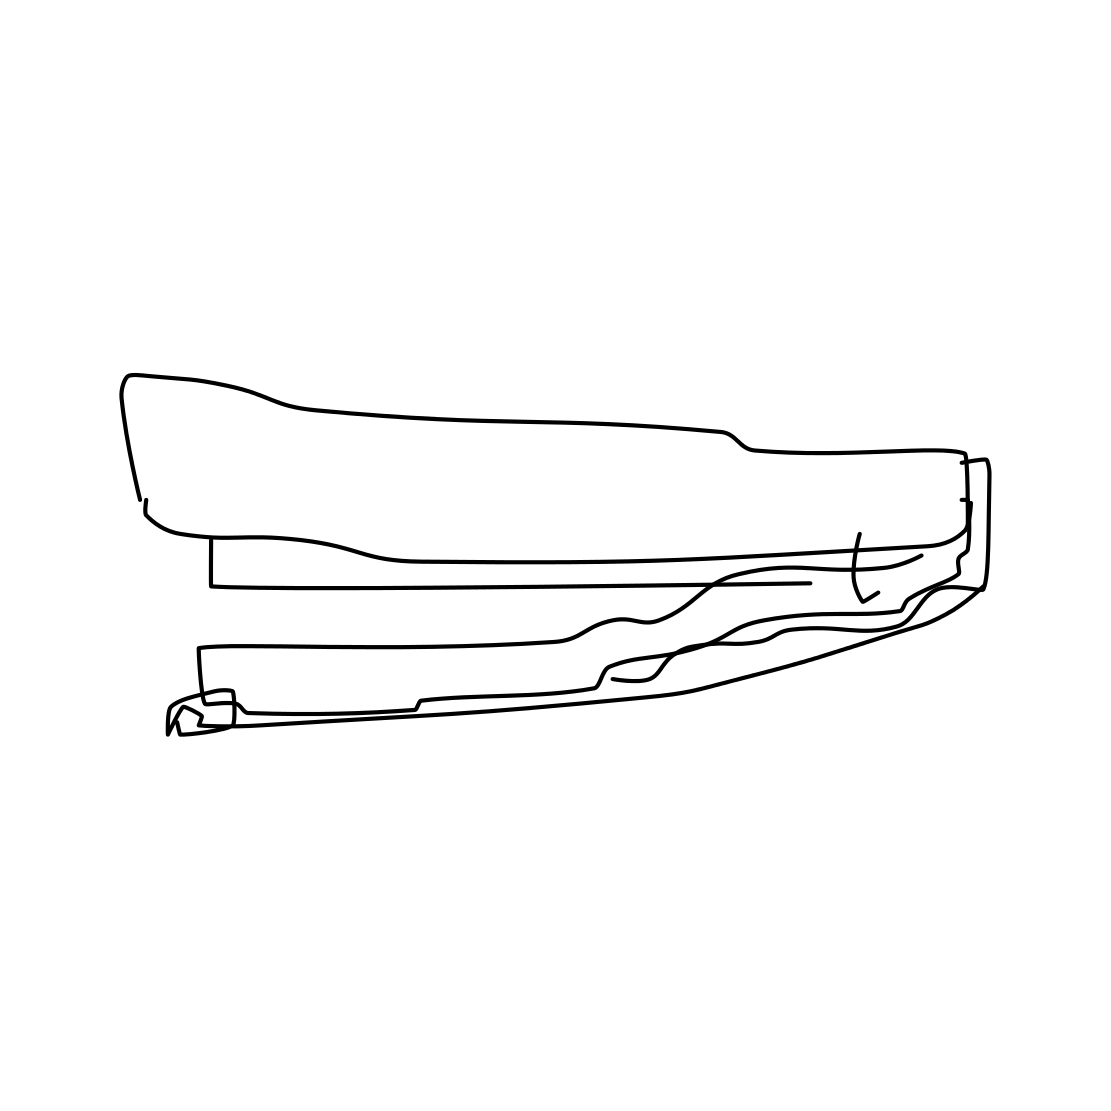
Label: stapler